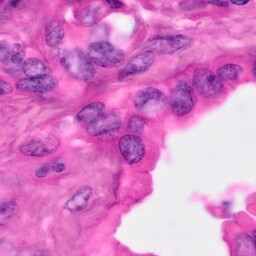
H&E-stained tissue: Pancreatic